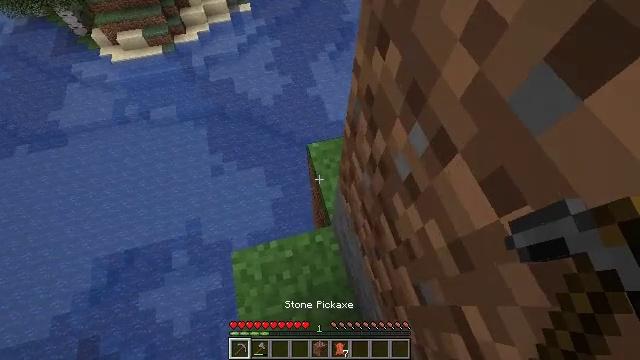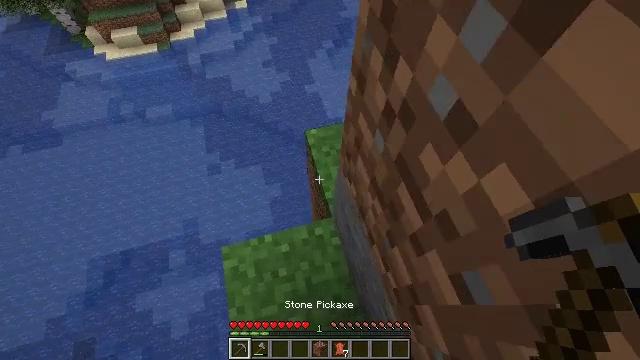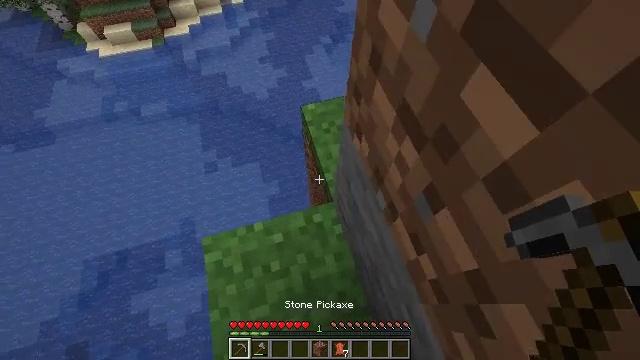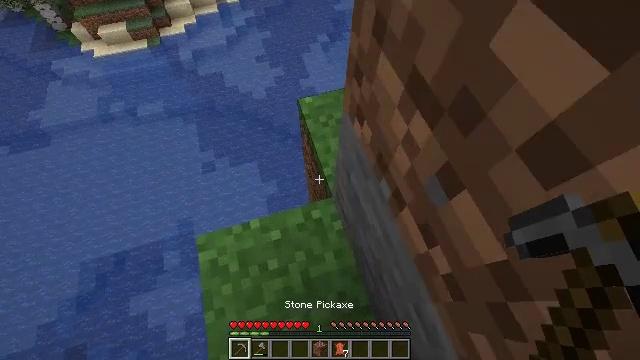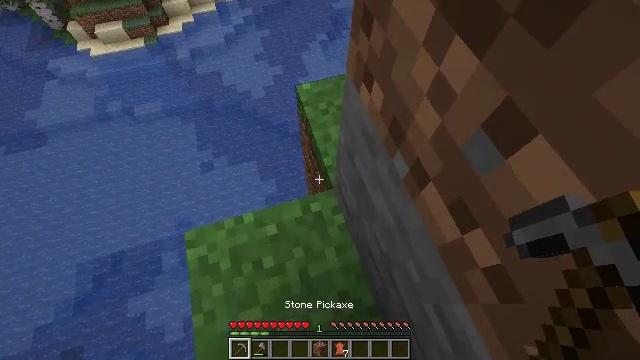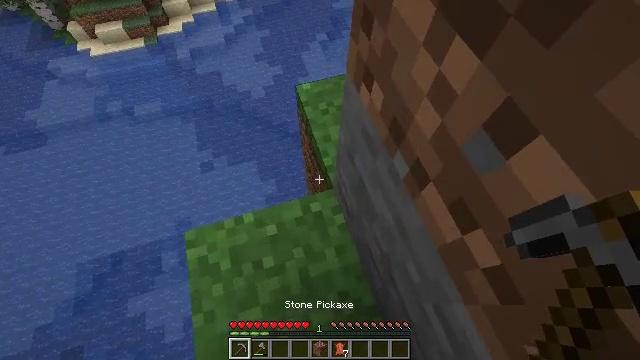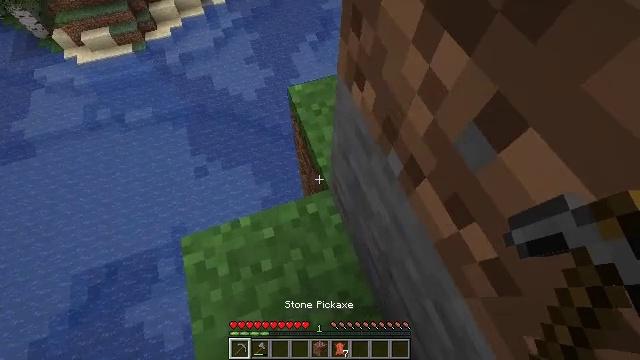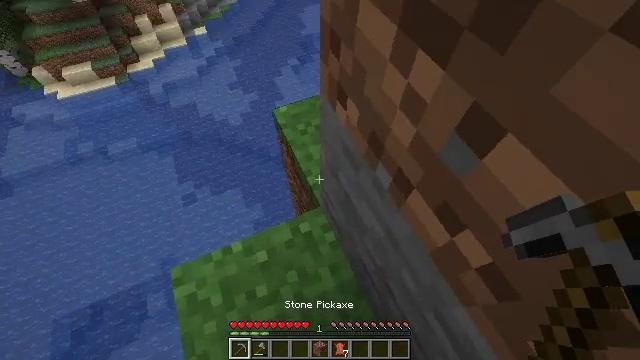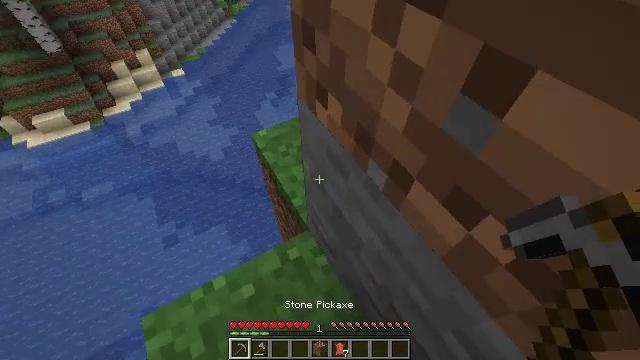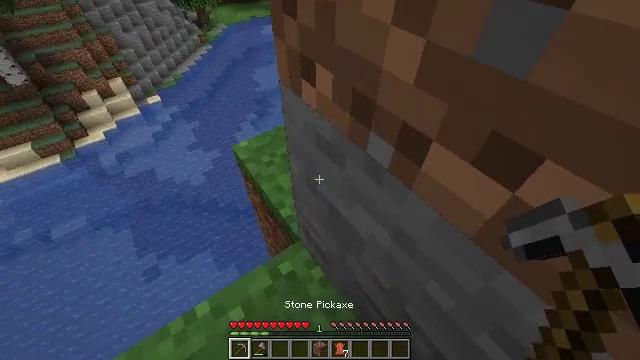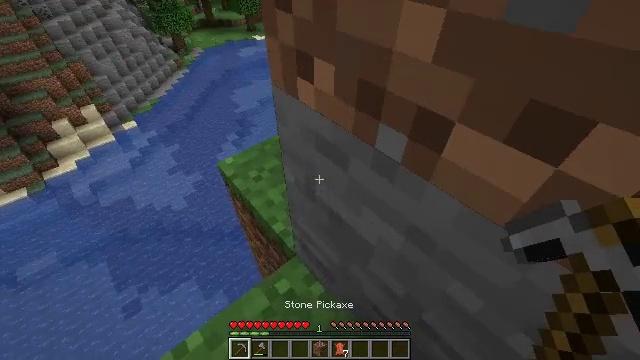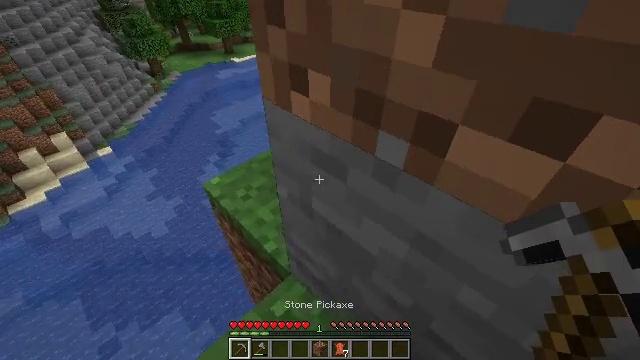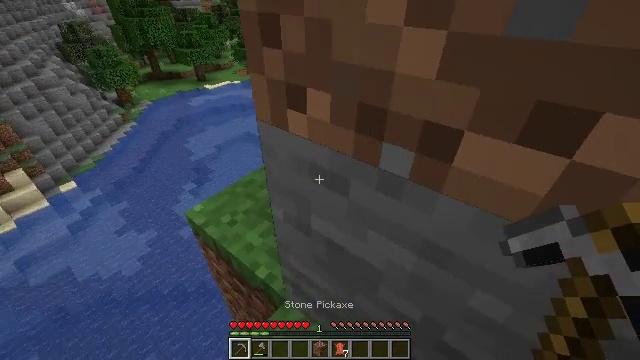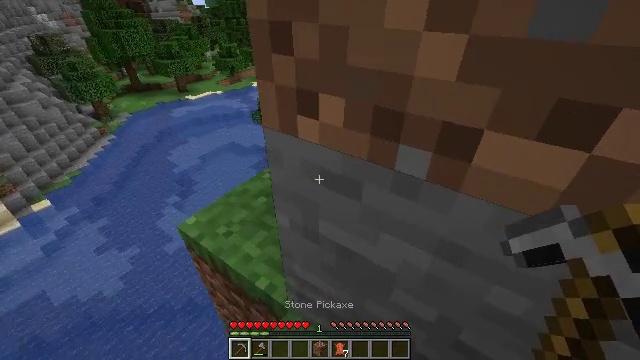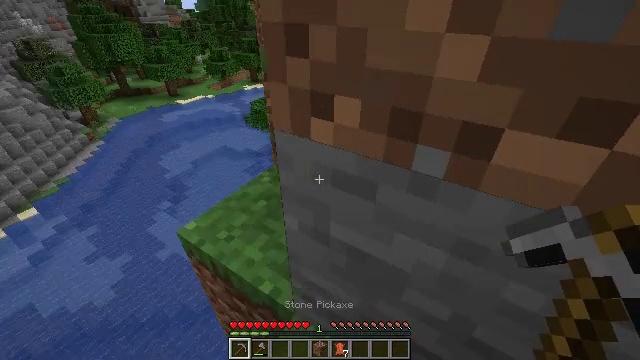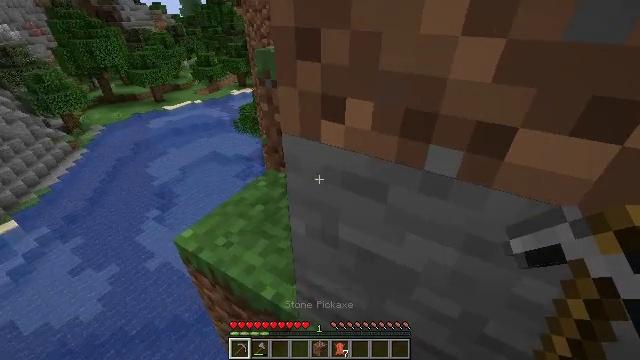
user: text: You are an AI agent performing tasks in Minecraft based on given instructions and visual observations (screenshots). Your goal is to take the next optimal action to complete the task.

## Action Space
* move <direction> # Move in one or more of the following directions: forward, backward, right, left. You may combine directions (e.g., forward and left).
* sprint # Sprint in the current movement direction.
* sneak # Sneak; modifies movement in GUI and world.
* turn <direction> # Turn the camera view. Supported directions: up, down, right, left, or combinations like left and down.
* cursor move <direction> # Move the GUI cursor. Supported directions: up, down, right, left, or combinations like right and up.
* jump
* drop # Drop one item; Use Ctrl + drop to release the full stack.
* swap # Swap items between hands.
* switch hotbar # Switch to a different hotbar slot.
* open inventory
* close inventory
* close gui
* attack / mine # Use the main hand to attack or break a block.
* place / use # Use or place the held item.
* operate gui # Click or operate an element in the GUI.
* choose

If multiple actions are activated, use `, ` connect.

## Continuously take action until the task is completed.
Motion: motion action
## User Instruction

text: Find and mine the coal ore.
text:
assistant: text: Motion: no_op
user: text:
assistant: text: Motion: no_op
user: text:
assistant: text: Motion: no_op
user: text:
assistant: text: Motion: no_op
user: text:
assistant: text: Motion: no_op
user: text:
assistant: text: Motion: turn right
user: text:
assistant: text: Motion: sneak, turn right and up
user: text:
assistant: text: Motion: sneak, turn right and up
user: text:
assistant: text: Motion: move left, sneak, turn right and up
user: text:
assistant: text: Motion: move left, sneak, turn right and up
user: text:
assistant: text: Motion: move left, sneak, turn right and up
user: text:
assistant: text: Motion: move left, sneak, turn right and up
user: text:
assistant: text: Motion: move left, sneak, turn right and up
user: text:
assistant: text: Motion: move left, sneak, turn right
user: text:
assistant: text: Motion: move left, sneak, turn right
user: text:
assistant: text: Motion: move back and move left, sneak, turn right
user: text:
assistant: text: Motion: move back and move left, sneak, turn right and up
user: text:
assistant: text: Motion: move back and move left, sneak, turn right
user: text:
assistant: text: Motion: move back and move left, sneak
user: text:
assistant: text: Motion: move back and move left, sneak, turn right
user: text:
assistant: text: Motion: move back and move left, sneak, turn right
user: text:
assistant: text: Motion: move back and move left, sneak
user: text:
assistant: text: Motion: move back and move left, sneak
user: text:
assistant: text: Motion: move back and move left, sneak, turn right and down
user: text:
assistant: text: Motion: move back, sneak, turn right and down
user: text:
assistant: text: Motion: move back, sneak, turn right and down
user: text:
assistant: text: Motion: move back, sneak, turn right and down
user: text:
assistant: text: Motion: move back, sneak
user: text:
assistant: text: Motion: sneak
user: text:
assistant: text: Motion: sneak